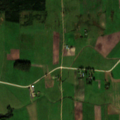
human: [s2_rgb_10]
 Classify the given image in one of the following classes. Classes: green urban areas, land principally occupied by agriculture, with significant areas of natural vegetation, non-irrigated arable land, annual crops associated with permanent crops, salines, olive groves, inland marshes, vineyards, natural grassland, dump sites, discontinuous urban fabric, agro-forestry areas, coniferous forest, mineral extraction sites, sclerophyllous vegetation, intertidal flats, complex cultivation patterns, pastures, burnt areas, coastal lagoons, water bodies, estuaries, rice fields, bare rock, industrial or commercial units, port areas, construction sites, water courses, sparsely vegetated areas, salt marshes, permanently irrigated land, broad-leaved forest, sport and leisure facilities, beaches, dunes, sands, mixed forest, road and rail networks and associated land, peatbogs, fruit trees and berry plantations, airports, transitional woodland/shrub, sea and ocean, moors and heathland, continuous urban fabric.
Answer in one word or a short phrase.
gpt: non-irrigated arable land, pastures, coniferous forest, water bodies